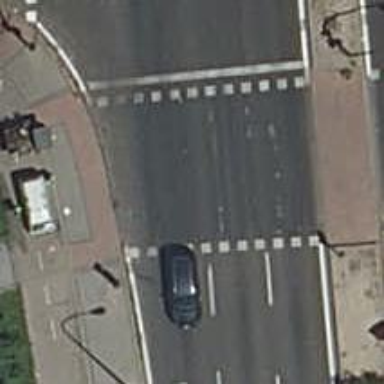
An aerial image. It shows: Crossing with traffic signals.